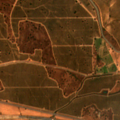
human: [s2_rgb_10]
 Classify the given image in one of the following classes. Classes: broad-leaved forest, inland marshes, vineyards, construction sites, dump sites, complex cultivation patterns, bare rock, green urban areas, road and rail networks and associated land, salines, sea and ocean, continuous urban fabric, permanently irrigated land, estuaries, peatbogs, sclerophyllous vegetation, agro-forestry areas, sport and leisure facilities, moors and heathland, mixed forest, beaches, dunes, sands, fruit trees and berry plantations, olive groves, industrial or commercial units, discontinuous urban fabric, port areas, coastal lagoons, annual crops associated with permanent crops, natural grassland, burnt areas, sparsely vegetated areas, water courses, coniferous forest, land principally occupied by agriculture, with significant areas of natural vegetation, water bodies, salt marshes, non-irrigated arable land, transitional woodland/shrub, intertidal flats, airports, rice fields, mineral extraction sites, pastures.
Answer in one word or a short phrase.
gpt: non-irrigated arable land, permanently irrigated land, olive groves, agro-forestry areas